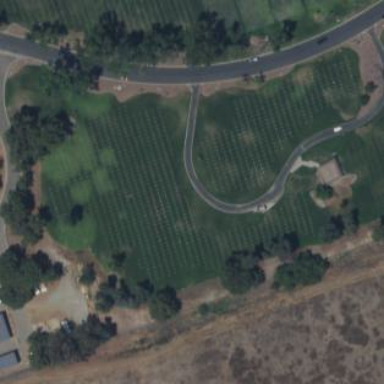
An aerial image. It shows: Graveyard.